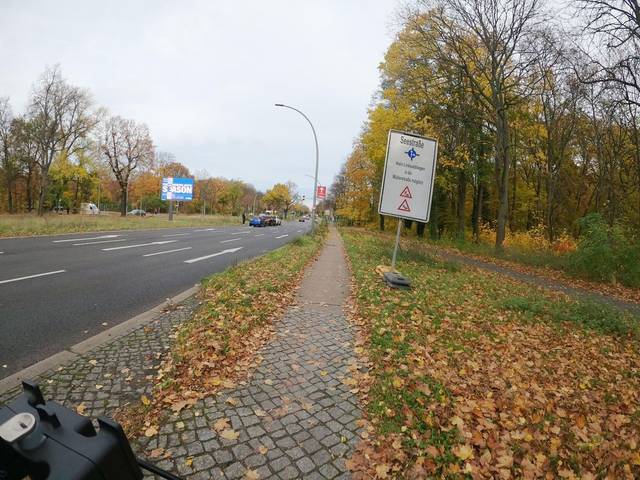
Region: Germany
Coordinates: 52.541, 13.335